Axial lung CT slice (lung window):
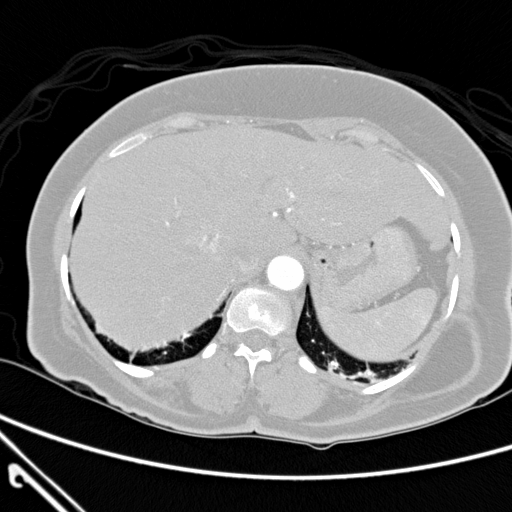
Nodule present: no